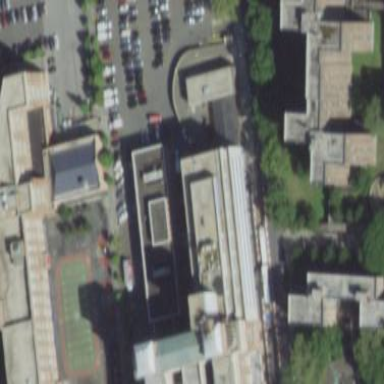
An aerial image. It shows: Hospital building.